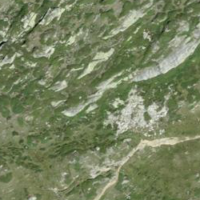
EUNIS habitat code: 26
Species observed at this site:
Callophrys rubi
Cyaniris semiargus